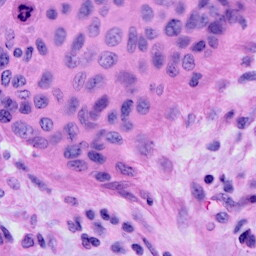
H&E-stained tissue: Cervix